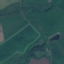
Land use / land cover: Pasture